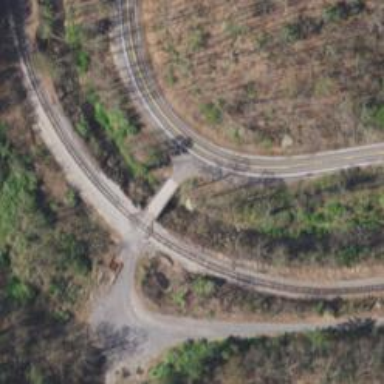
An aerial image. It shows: Railway level crossing.